The plot is a Hilbert-envelope spectrum of a rotating bearing's acceleration signal, annotated with the bearing's characteristic defect frequencies. Diagnose the bearing from this image, choosing from: normal, inner_race, outer_race, ball.
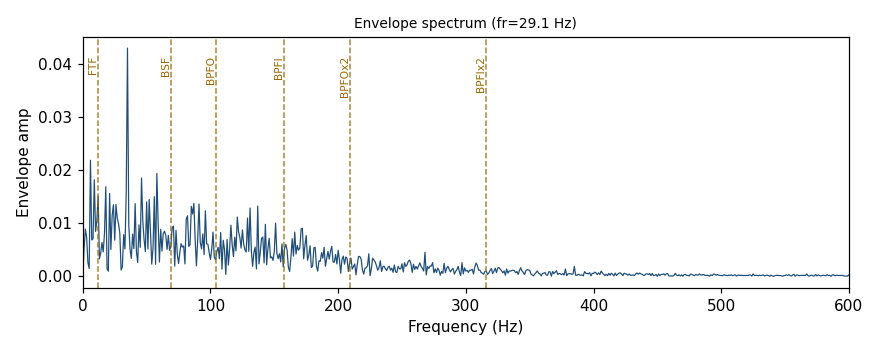
Answer: ball